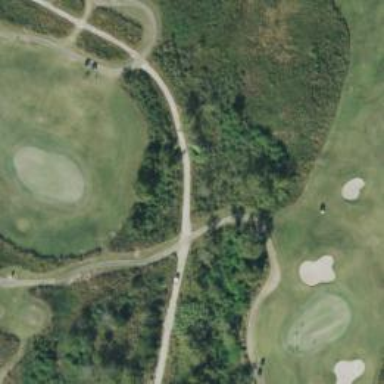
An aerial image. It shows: Path for both road and golf.